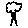
Label: tree